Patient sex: M
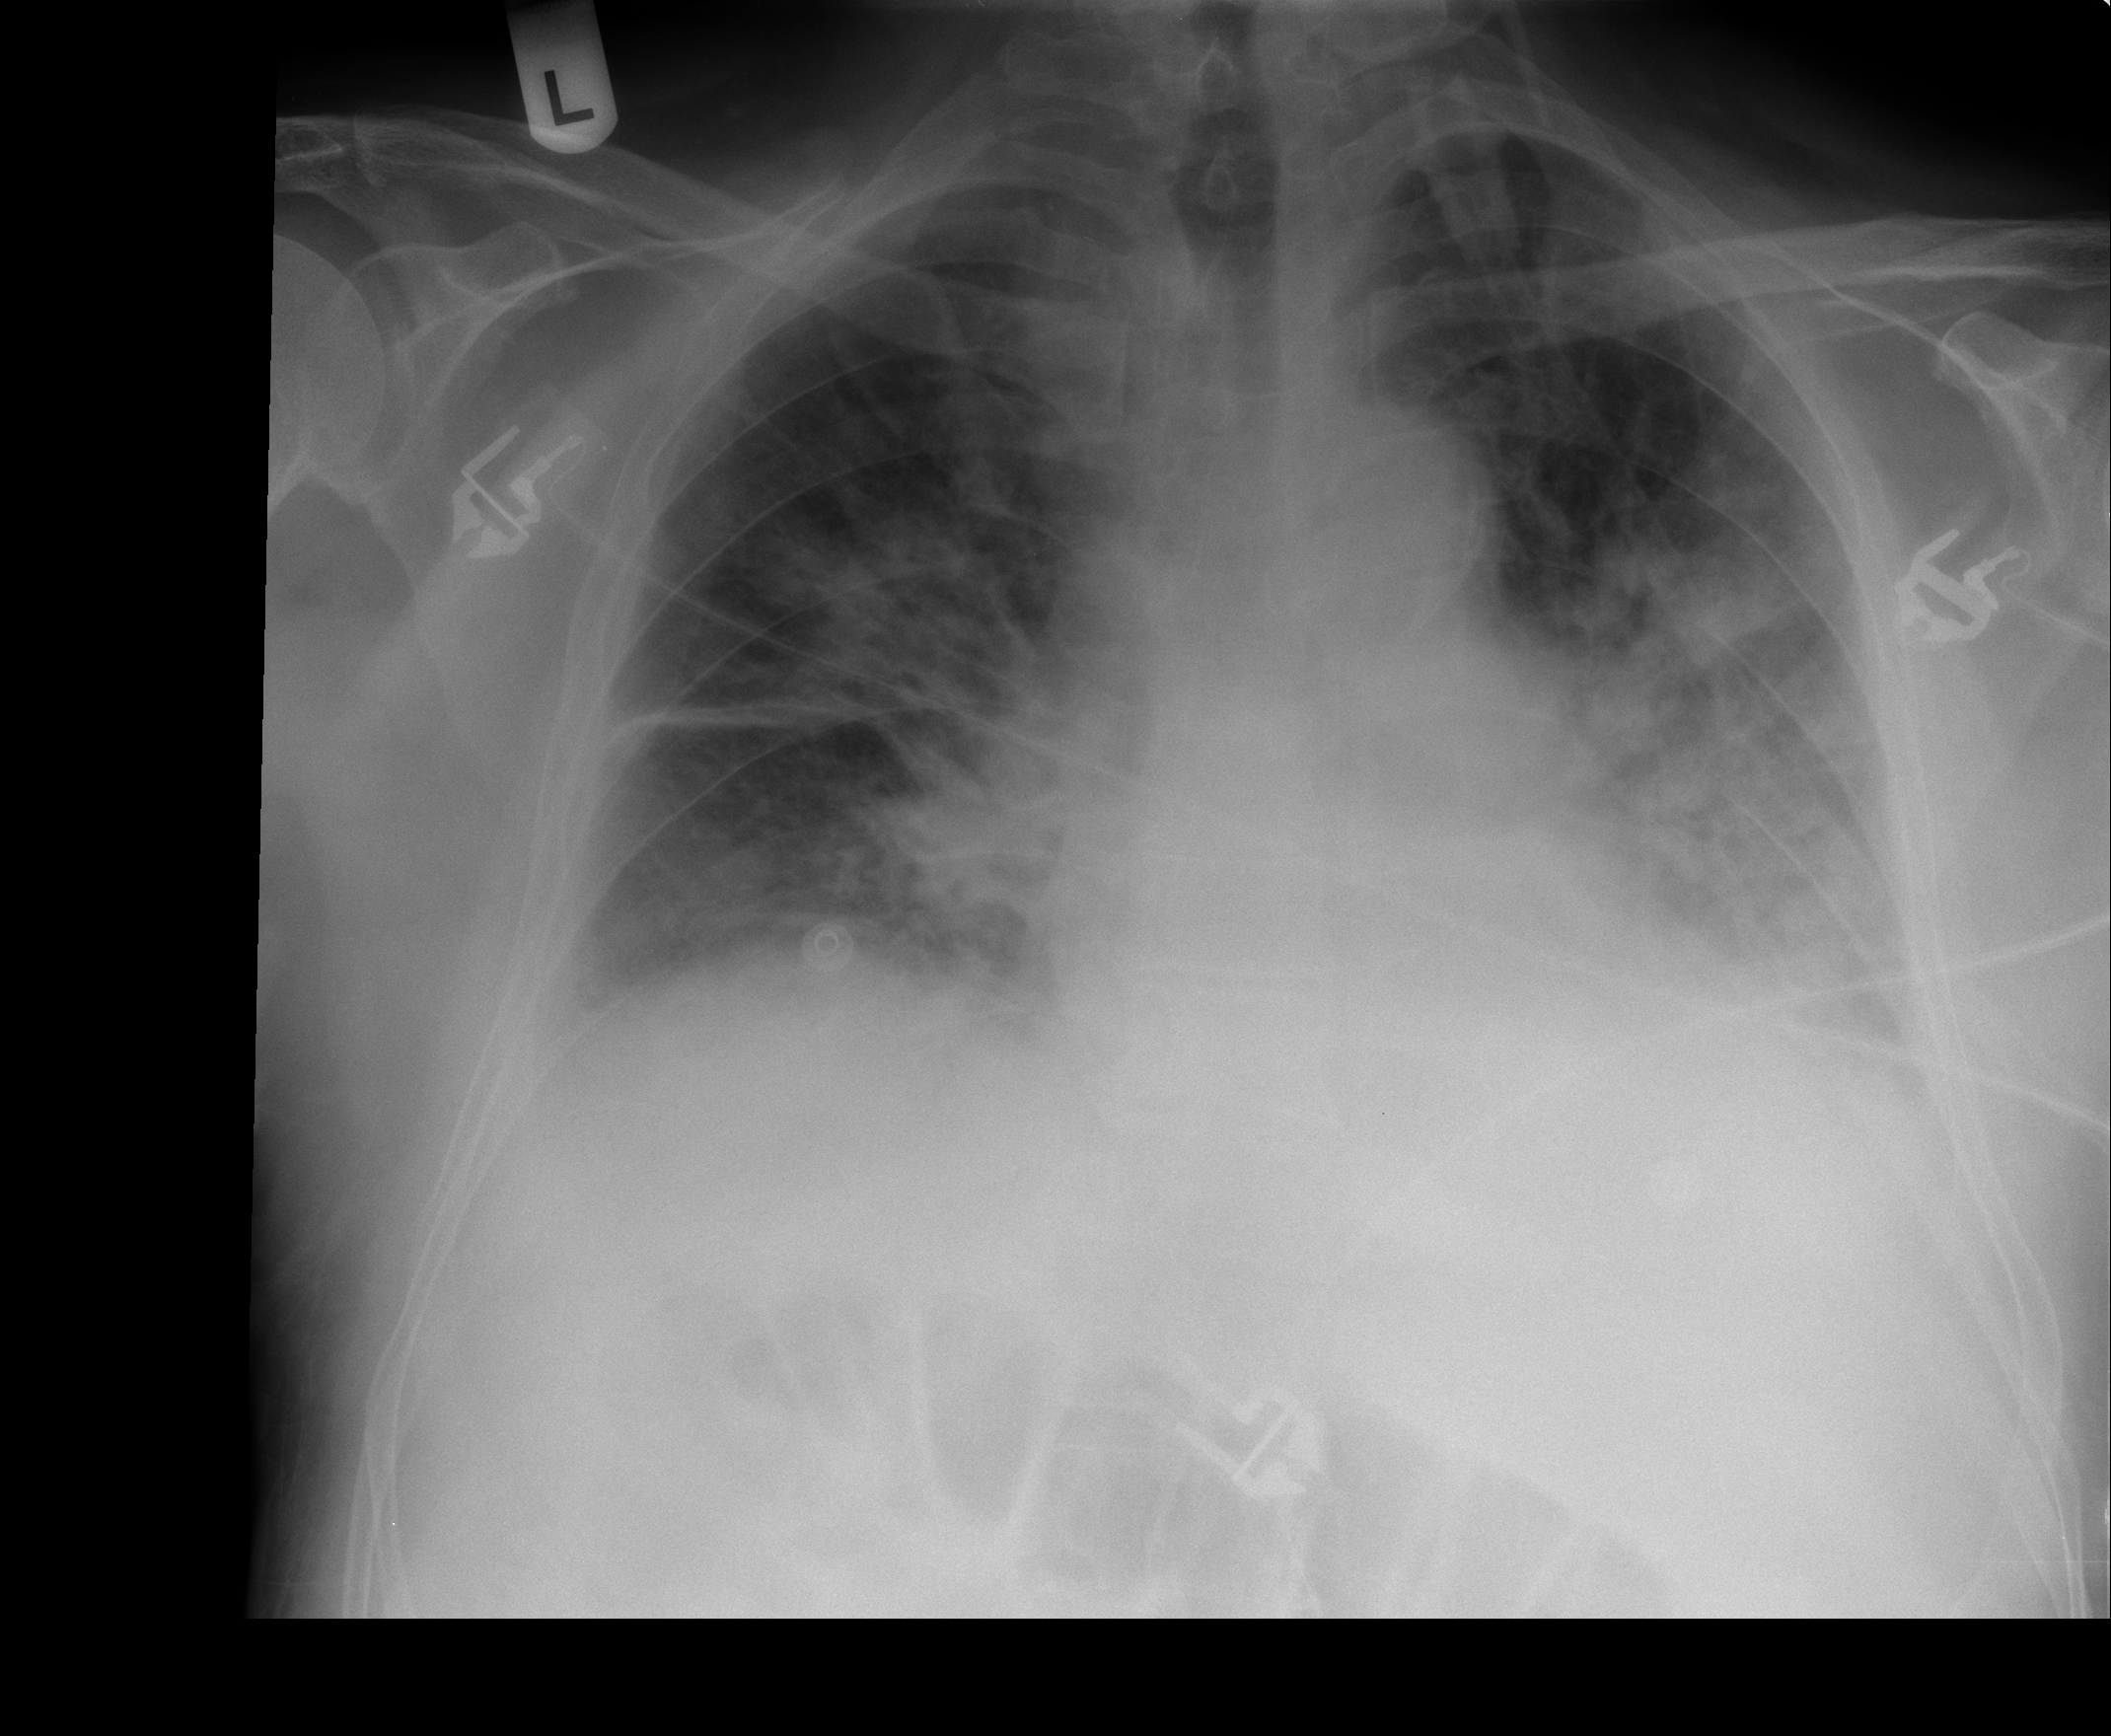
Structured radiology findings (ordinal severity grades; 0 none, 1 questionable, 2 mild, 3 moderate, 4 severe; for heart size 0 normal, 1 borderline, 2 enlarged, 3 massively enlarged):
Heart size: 2
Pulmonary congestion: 3
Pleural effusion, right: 2
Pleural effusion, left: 2
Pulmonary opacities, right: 2
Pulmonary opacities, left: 3
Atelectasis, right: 2
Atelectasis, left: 3